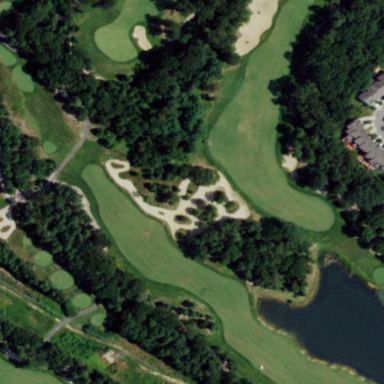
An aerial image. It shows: Golf course with heavy rough terrain.